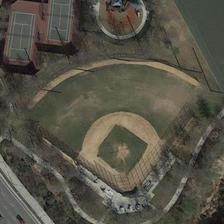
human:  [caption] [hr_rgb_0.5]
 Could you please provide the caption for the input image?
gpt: a baseball field is near two tennis courts .

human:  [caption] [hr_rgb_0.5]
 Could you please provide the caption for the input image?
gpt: a baseball field with high fense, two tennis courts and some small buildings make up this area .

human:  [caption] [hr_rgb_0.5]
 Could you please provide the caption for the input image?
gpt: a baseball field is next to two tennis courts .

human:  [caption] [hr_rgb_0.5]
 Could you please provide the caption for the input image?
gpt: a baseball field is next to two tennis courts .

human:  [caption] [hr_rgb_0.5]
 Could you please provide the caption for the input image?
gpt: a baseball field is next to two tennis courts .